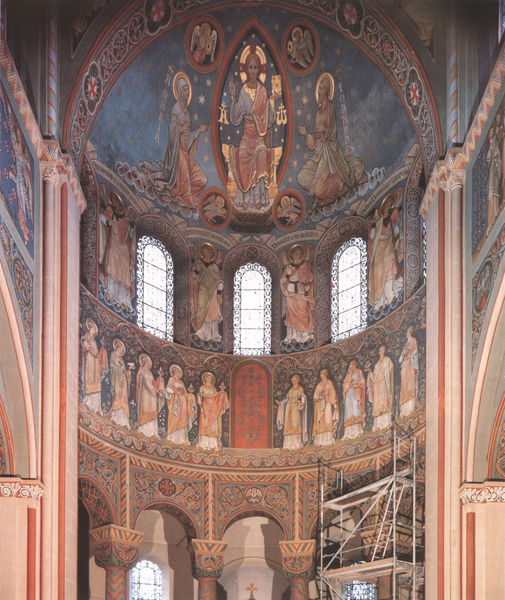
Titel: St. Godehard in Hildesheim, Wandmalereien in Chor und Langhaus
Künstler: Michael Welter
Standort: Hildesheim, St. Godehard (EU - D - Nds)
Schlagwörter: blau, gott, fenster, säule, säulen, rot, kirche, gold, figuren, kuppel, symmetrie, wandgemälde, wandmalerei, gerüst, gewölbe, dom, arkaden, kapitell, christus, jesus, fresken, romanik, chor, heilige, deckengemälde, fresko, maria, fresco, ikone, and, rundbau, mandorla, firmament, helige, rußland, wandmelereien, restauriereung